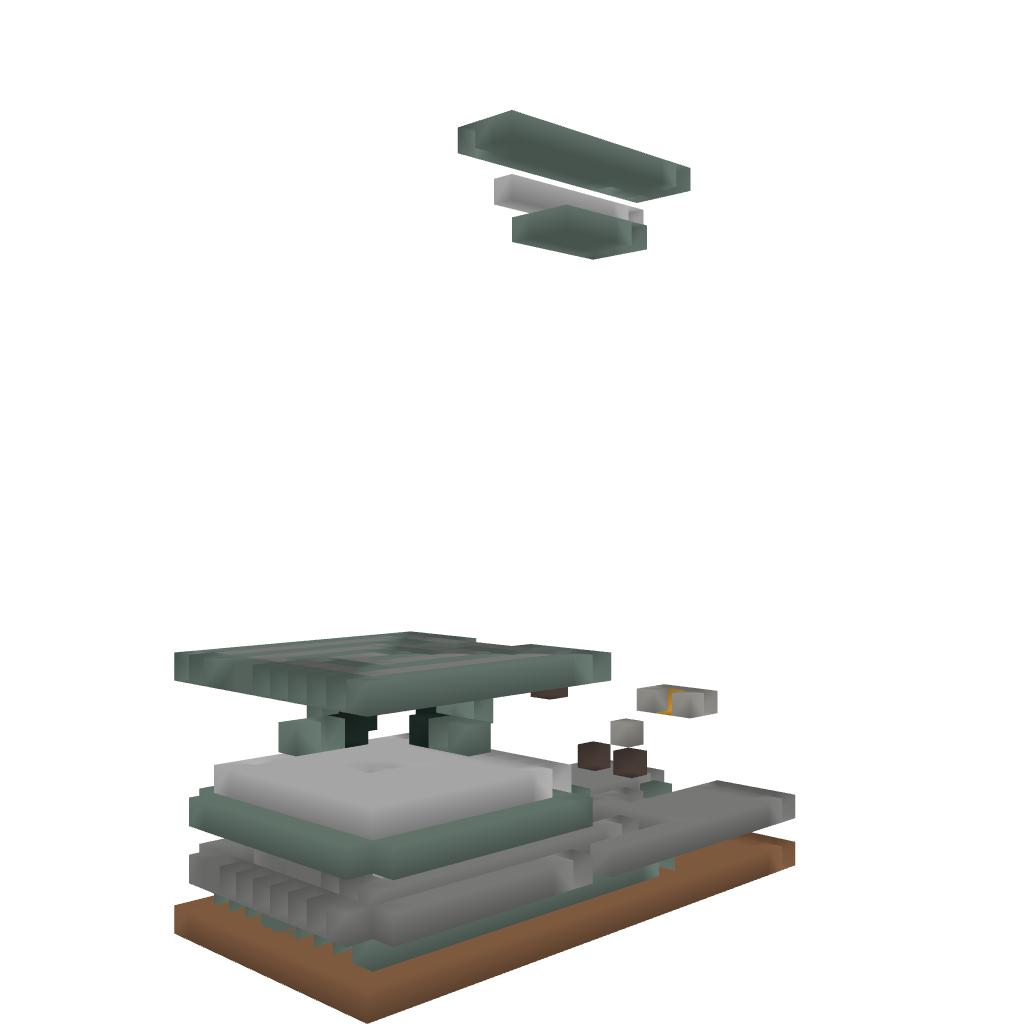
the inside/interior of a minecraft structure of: Monsters/XP Trap